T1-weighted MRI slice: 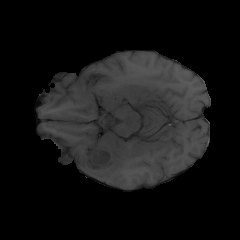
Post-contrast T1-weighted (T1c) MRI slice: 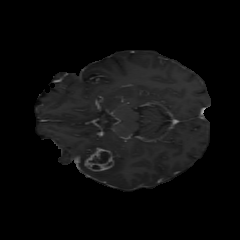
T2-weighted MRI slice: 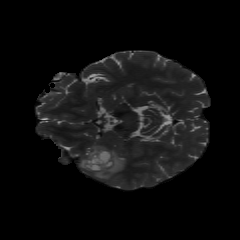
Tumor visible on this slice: yes